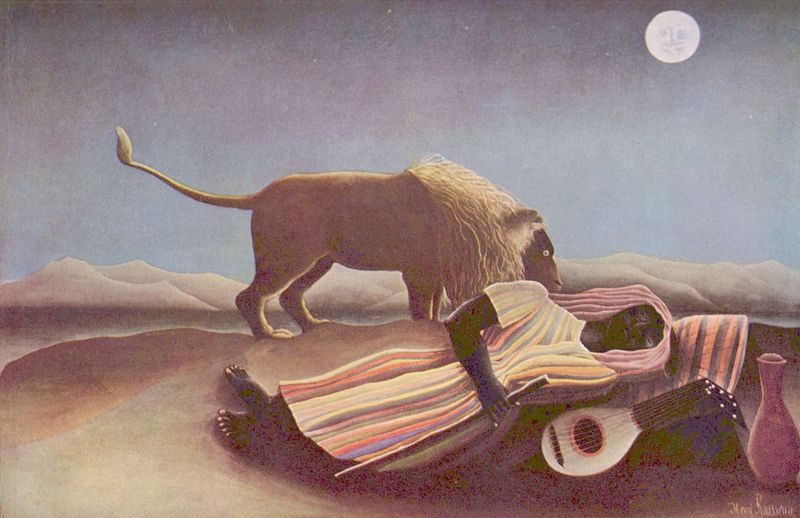
Titel: Schlafende Zigeunerin
Künstler: Henri Rousseau
Standort: New York (New York)
Institution: The Museum of Modern Art
Schlagwörter: berg, blau, dunkel, gemälde, himmel, mann, schatten, schlaf, umhang, weiß, gelb, landschaft, ocker, sand, zola, braun, bunt, frau, grau, haar, holz, kleid, nacht, orange, schwarz, rot, tier, beige, malerei, naive malerei, rock, flasche, arme, augen, gesicht, stehen, tod, herr, instrument, wache, horizont, hügel, natur, boden, auge, gewand, haare, mantel, realismus, decke, gitarre, musik, musiker, locken, rosa, kreis, rund, stock, krug, nachthimmel, stilleben, vase, fell, mähne, schwanz, schweif, füße, liegen, schlafen, schlafend, stab, abstrakt, afrika, berge, düne, dünen, gebirge, modern, wüste, bergkette, lila, violett, naiv, querformat, steg, kissen, polster, kopftuch, musikinstrument, gestreift, streifen, quaste, liegend, zehen, steppe, surrealismus, rousseau, oase, barfuss, afrikanerin, neger, schwarze, mond, gefäß, dali, traum, sterne, gefahr, henri, karaffe, sänger, dunkelhäutig, schwarzer, alptraum, wanderer, riechen, schnüffeln, löwe, laute, mandoline, träumen, leier, schlafender, behälter, stecken, tonkrug, raubkatze, vollmond, bund, lager, windstill, hinterläufe, liegender, mondnacht, ukulele, gedämpft, wadi, mondgesicht, banjo, schläfer, san, sithar, negerin, fußnägel, bajo, klangloch, 1930, gelbe augen, undlöwe, decek, sandberge